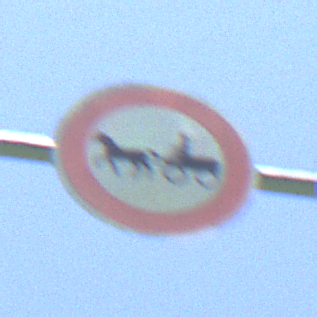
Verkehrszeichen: VerbotGespannfuhrwerke
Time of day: Midday
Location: Outdoor (Nature)
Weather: Clear
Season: Summer
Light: Natural